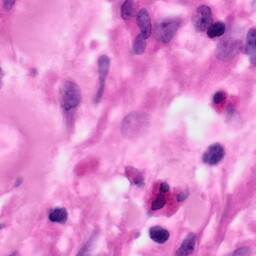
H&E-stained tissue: Pancreatic